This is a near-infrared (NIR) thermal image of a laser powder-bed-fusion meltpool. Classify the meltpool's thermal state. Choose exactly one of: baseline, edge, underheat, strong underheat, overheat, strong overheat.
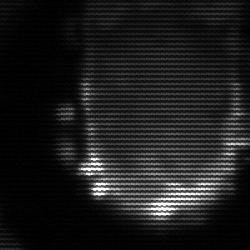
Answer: baseline